Question: I want to set in whitch browser will run my WPF browser app. Is it possible? If will I click Debug button, it will start my app in google chrome, but I want to run it in IE, because in Google Chrome i have not xpcom.dll.
EDIT:

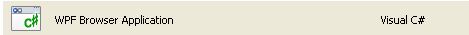
Answer: I think you would normally do that by setting the start action. Right click on the start up project in the solution explorer and select properties. Go to the debug tab and under start action there should be an option to start an external program where you could choose your preferred browser and set up the command line arguments appropriately.
Trouble is, I've got a feeling this is only available in the full versions of visual studio...maybe you're using an express edition?